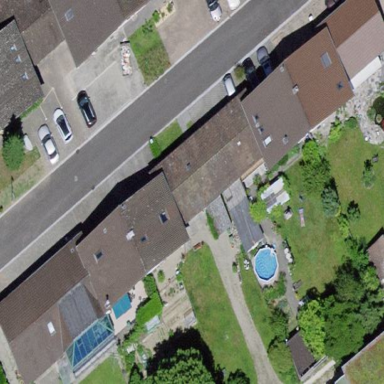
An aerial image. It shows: Terrace building.